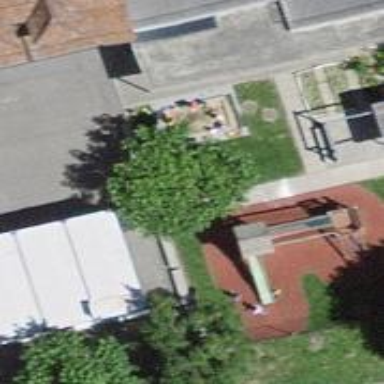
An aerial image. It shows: Playground area for leisure activities on the land.